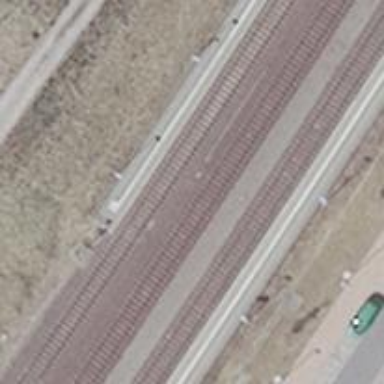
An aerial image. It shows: Public transport stop position along the railway.